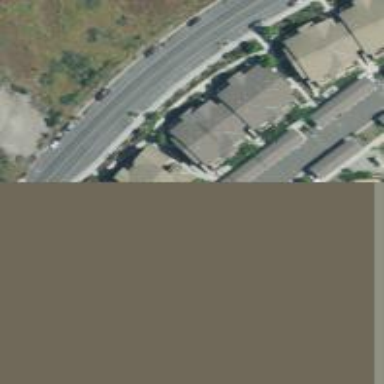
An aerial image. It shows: Residential road with asphalt surface and sidewalk on the left.